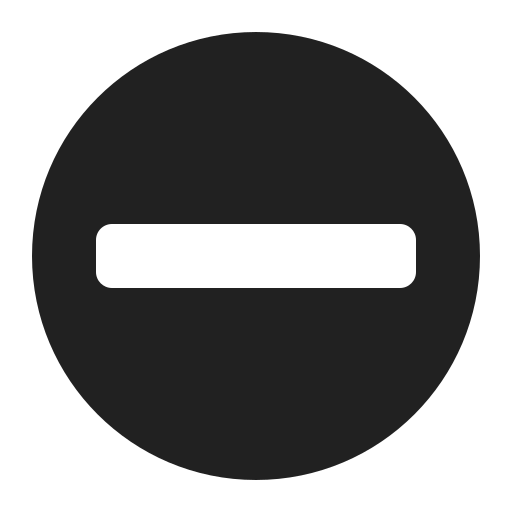
no entry high contrast